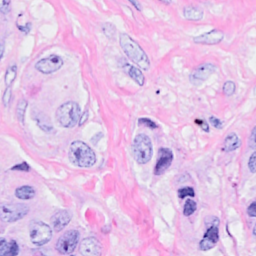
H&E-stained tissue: Breast